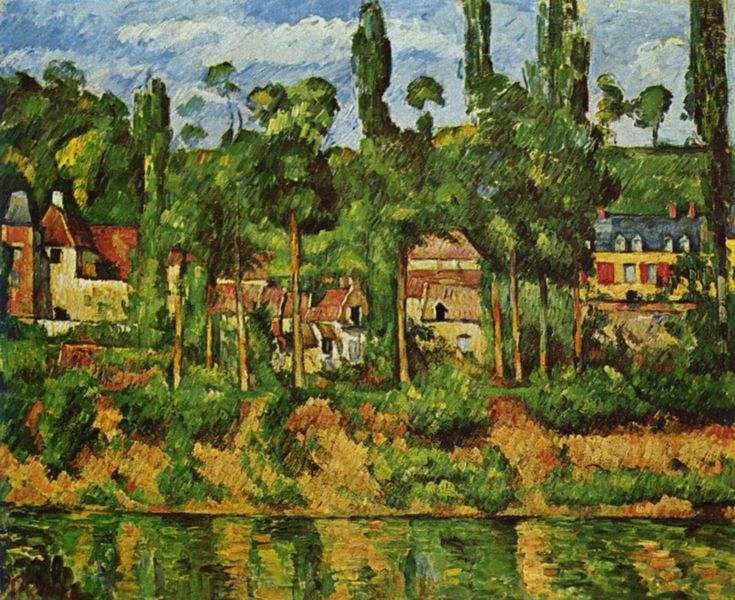
Titel: Château de Médan
Künstler: Paul Cézanne
Standort: Glasgow
Institution: Art Gallery and Museum
Schlagwörter: baum, blau, gemälde, himmel, laub, schatten, wasser, weiß, wolken, baumstämme, bäume, cezanne, fluss, gelb, grün, impressionismus, landschaft, ocker, see, stadt, ufer, braun, bunt, fenster, frankreich, hell, licht, orange, dach, gras, haus, rot, wiese, beige, malerei, bild, bach, erde, häuser, hügel, natur, pappel, pappeln, spiegelung, busch, büsche, gewässer, kirche, pastos, sonne, wald, fensterläden, zypressen, landschft, sommer, fassaden, perspektive, spiegelbild, farben, dorf, dächer, farbe, van gogh, häuse, böschung, frakreich, stämme, um 1900, gauguin, kunst, pinsel, widerspiegelung, landhaus, paul cezanne, impresionismus, baäume, hauser, fauvismus, uffer, kunstwerk, ufe, derrain, häuserspiegelung, ewässer, flusslandschaft frankreich, vater der moderne, lusee